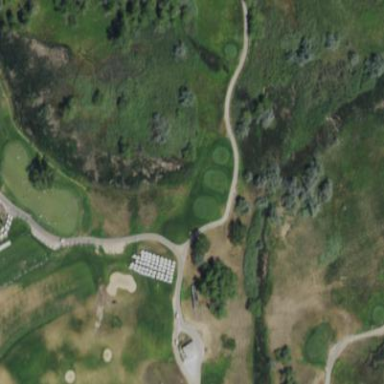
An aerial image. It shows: Area with grass used as rough in golf course.